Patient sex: M
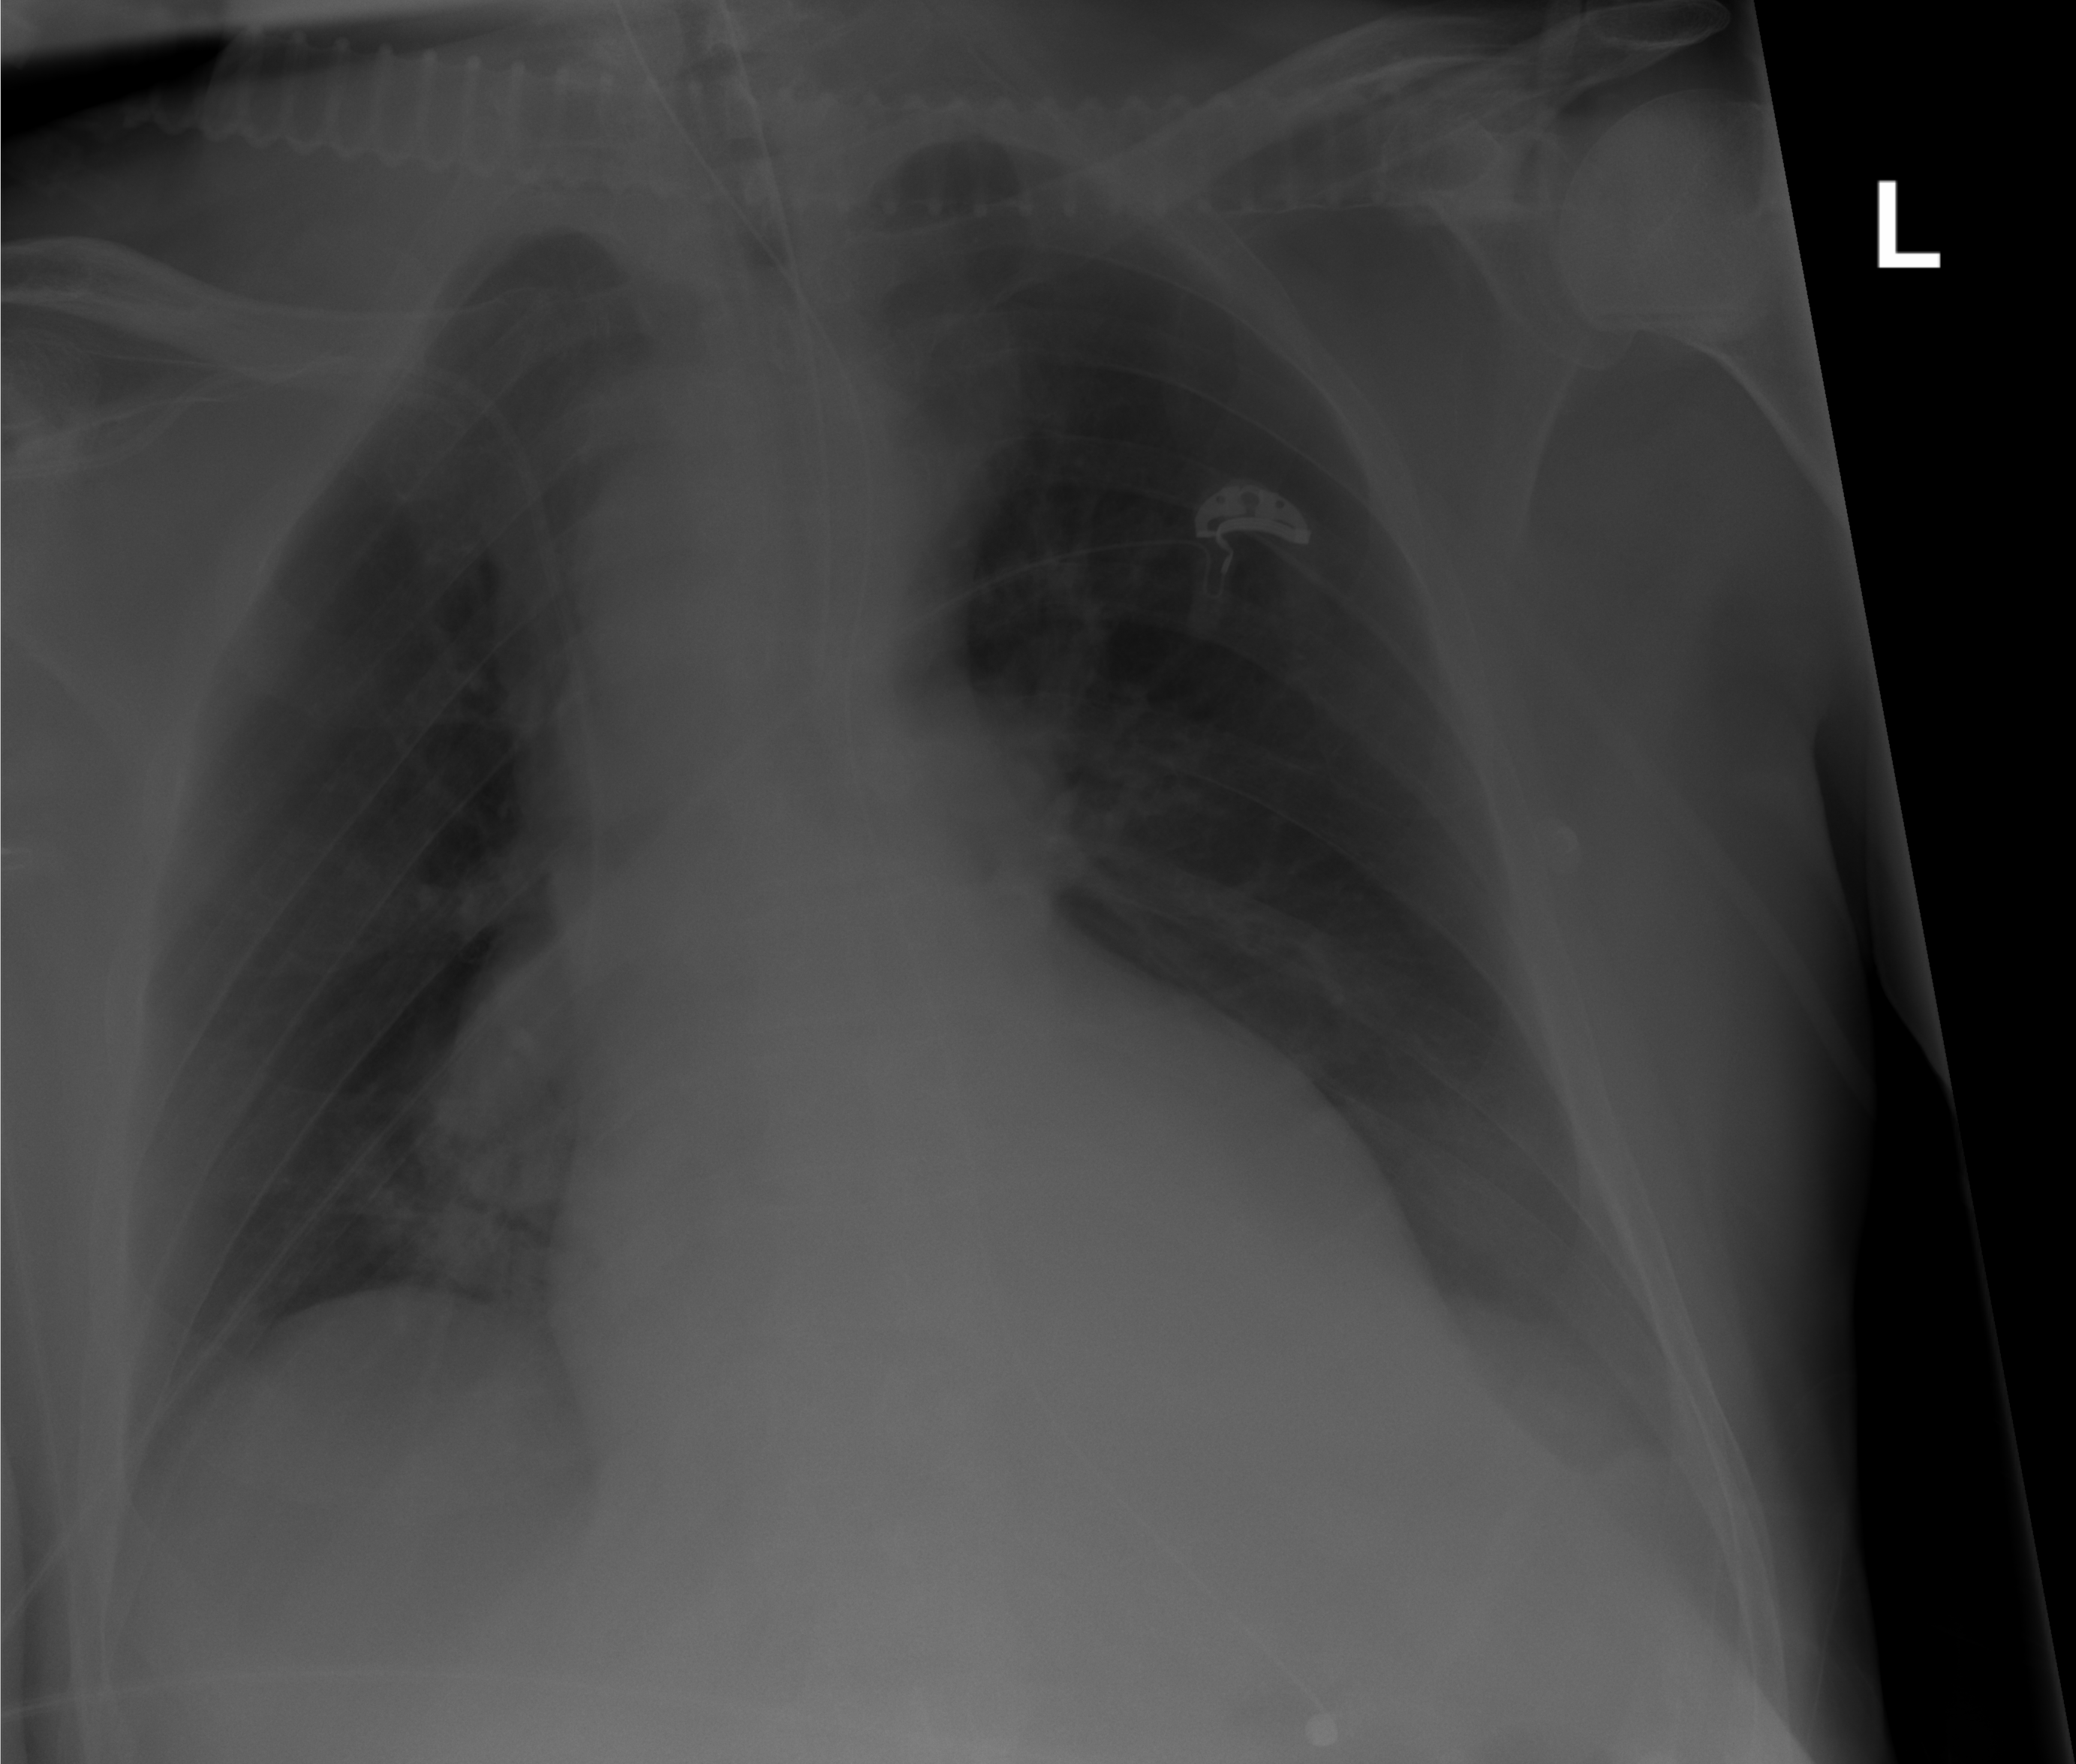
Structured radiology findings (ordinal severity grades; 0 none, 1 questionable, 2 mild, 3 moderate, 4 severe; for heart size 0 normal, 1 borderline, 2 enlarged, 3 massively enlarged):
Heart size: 0
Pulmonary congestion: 1
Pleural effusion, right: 1
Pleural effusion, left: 2
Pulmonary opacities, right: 2
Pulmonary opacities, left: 0
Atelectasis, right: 2
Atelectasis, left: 2